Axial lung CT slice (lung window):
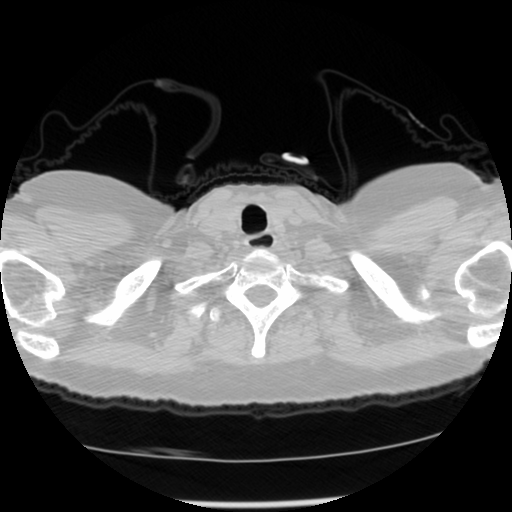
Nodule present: no